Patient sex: F
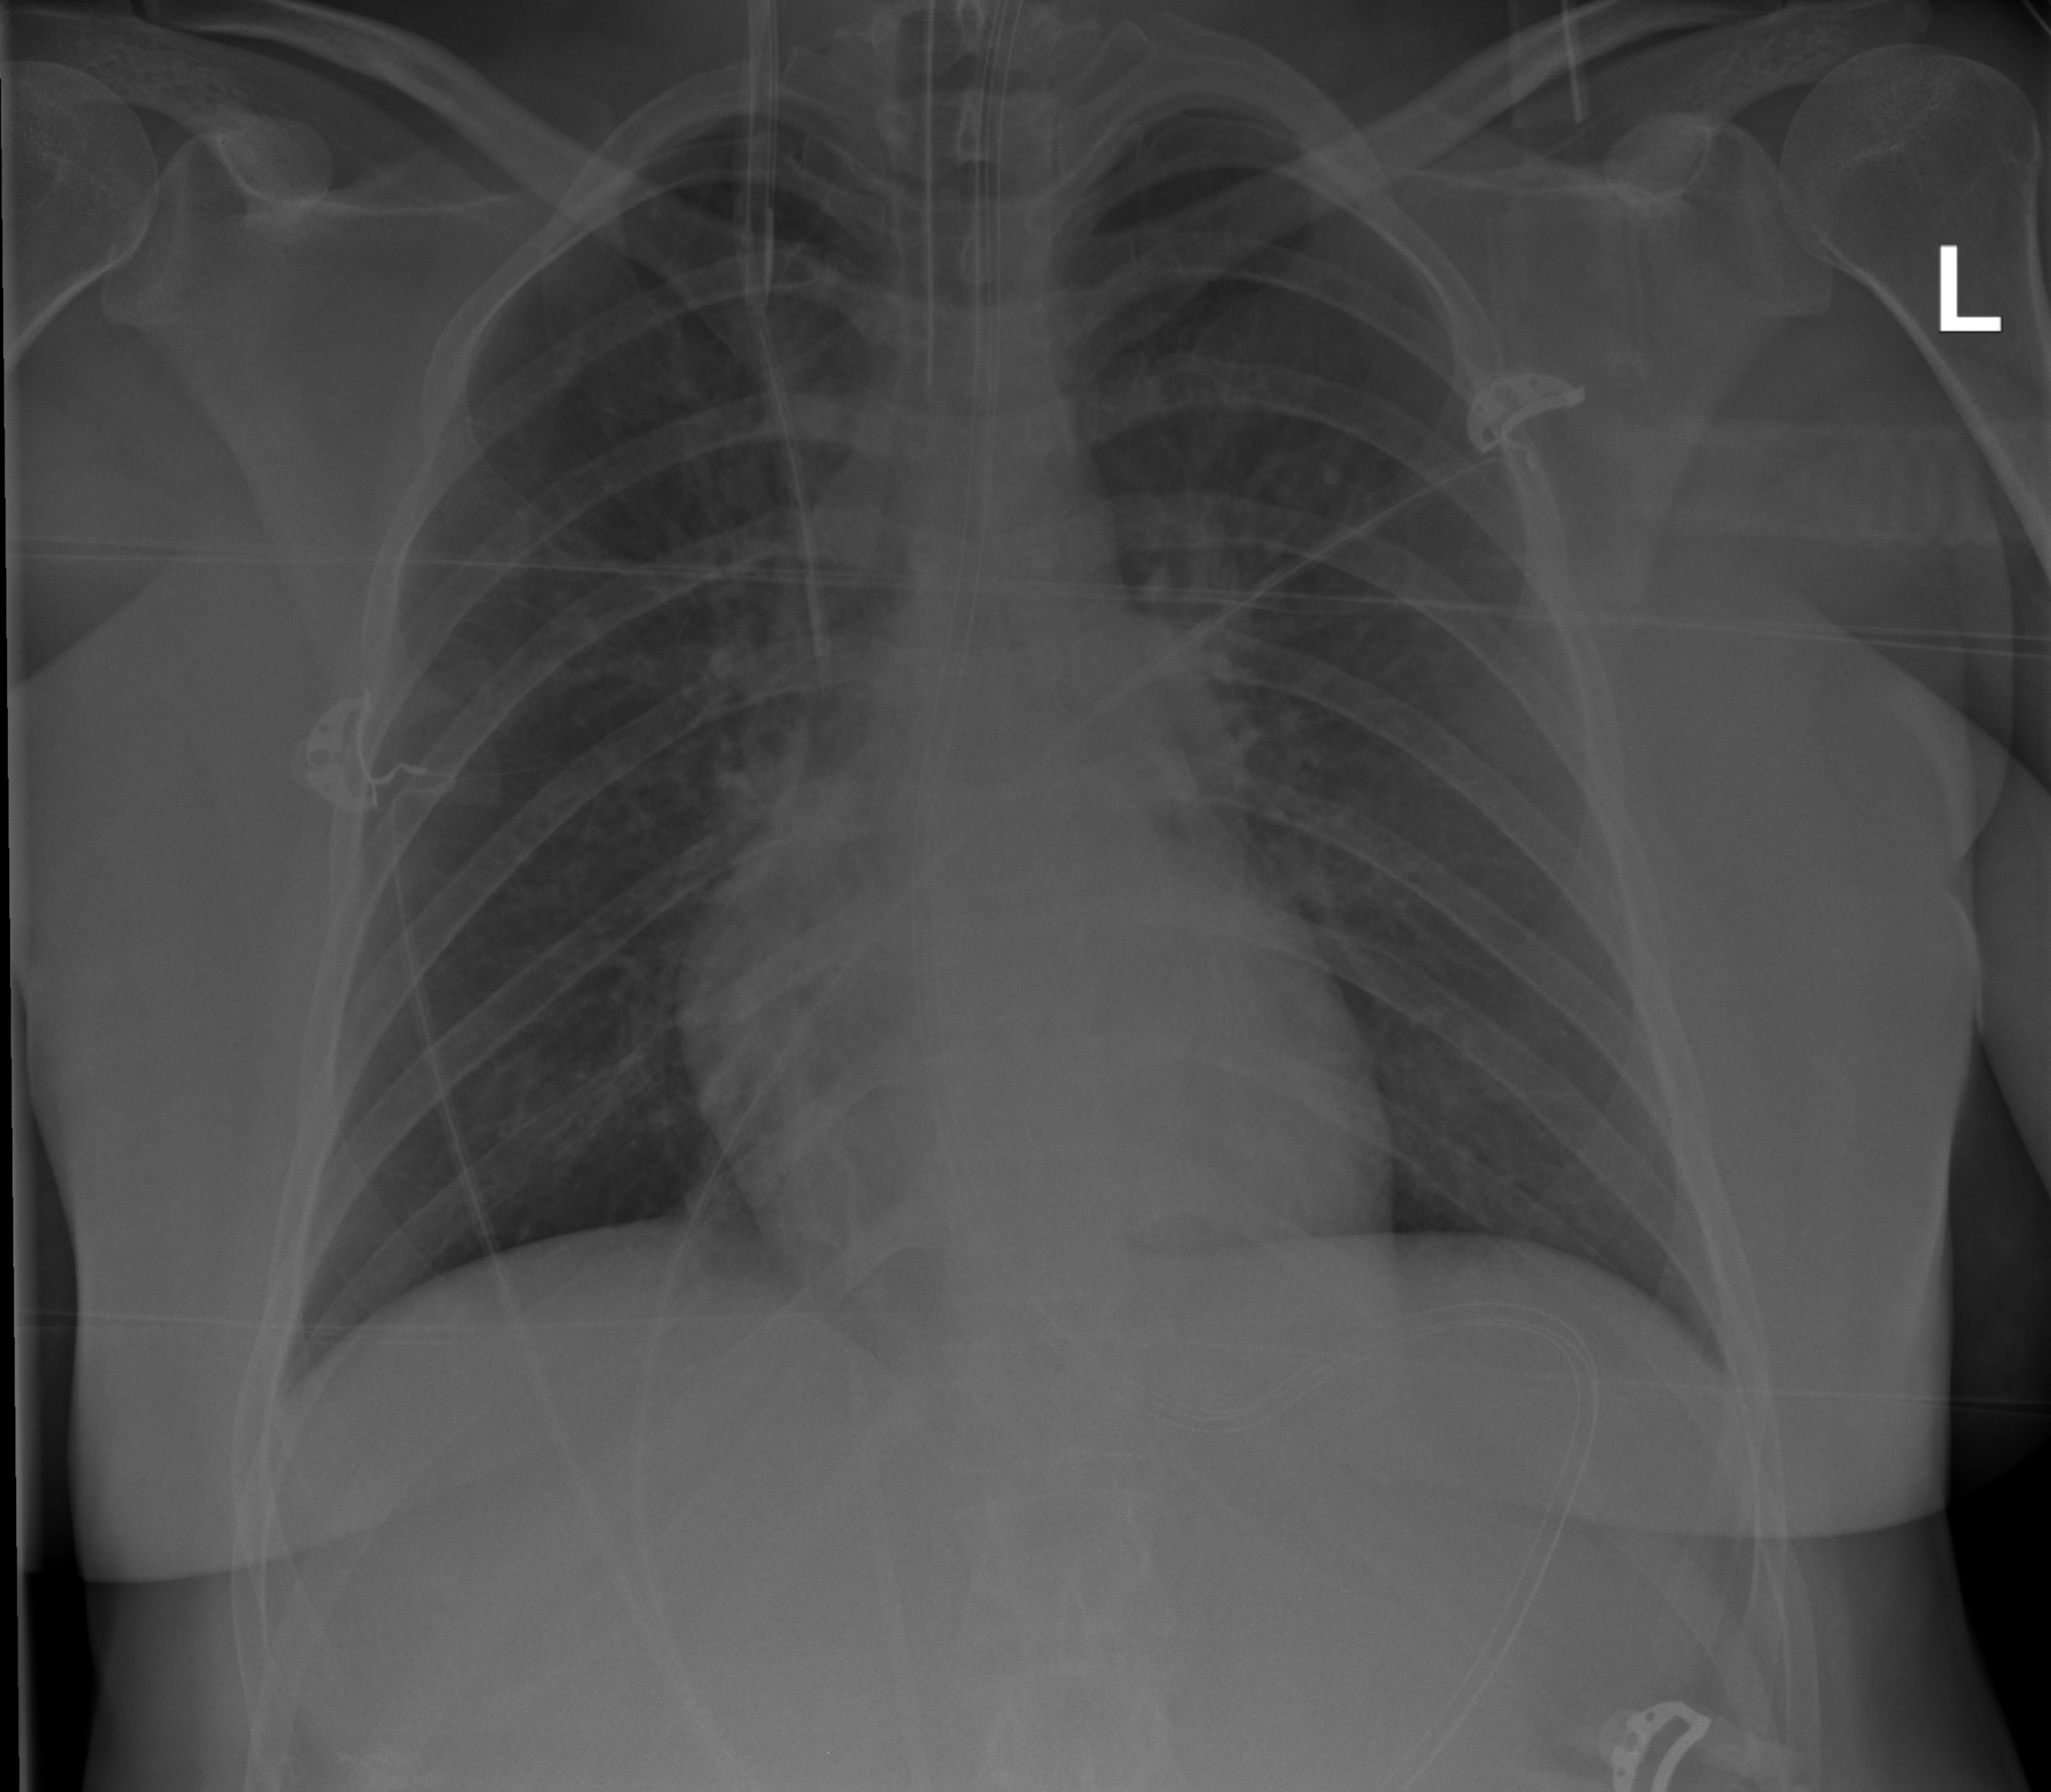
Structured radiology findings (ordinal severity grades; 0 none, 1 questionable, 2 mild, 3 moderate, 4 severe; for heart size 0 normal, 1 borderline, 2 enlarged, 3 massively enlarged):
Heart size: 1
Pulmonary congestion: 2
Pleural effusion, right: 0
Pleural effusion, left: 0
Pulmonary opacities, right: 0
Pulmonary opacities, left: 0
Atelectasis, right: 0
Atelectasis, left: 0